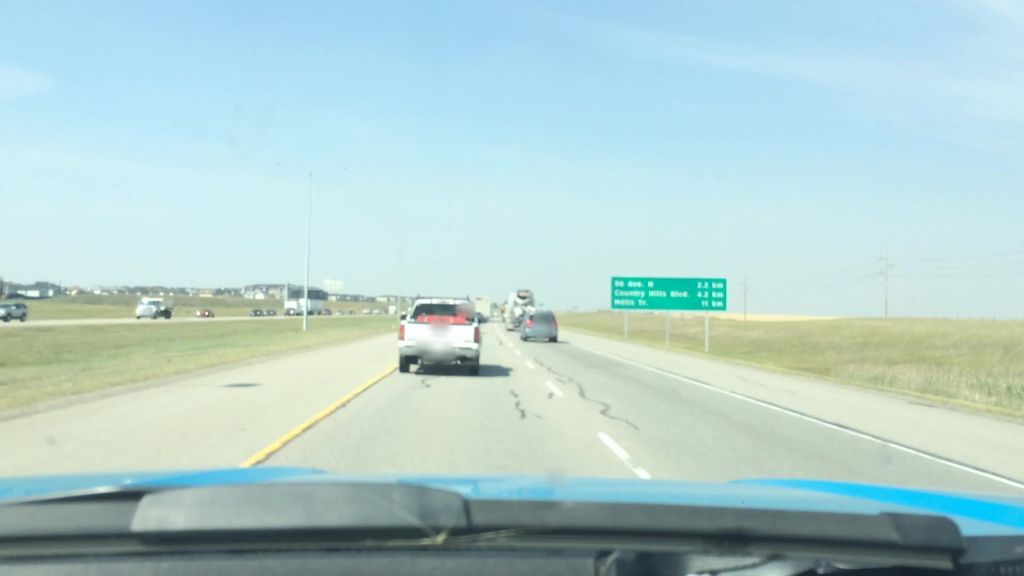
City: calgary